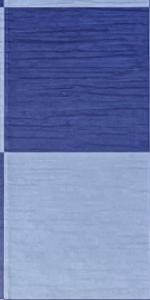
Label: Empty